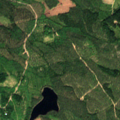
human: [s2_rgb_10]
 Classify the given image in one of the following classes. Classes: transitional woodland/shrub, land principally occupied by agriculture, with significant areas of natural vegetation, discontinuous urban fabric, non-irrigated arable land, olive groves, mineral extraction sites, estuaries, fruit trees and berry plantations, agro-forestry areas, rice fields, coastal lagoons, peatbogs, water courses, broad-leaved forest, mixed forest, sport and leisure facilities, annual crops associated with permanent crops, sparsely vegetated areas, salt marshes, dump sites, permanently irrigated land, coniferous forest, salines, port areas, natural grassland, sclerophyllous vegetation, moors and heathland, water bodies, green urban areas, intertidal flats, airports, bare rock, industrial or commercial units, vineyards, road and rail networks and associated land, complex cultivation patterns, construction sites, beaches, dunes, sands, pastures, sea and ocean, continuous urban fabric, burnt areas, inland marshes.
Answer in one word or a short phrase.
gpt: coniferous forest, mixed forest, transitional woodland/shrub